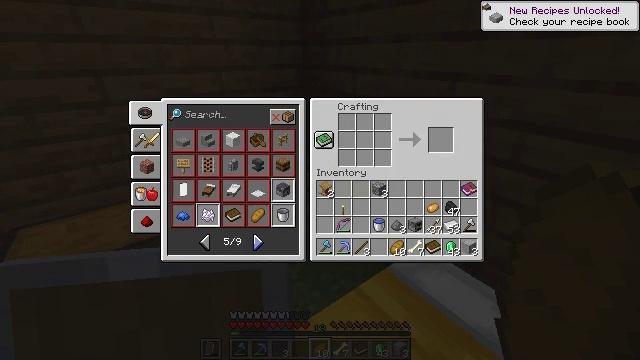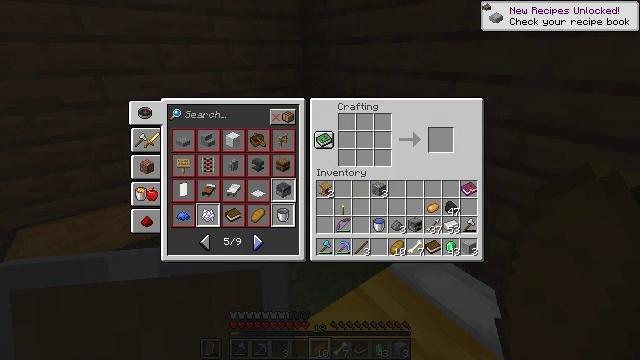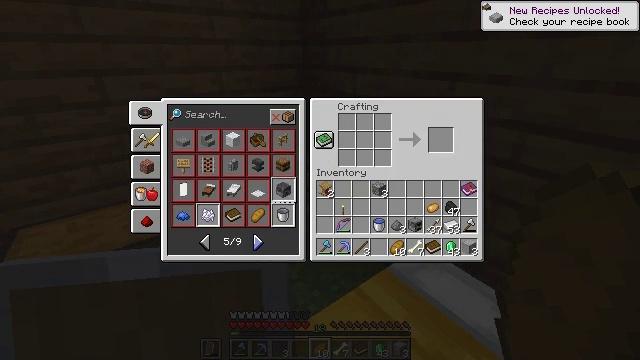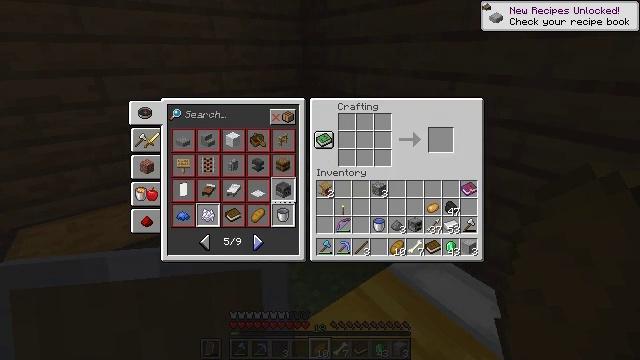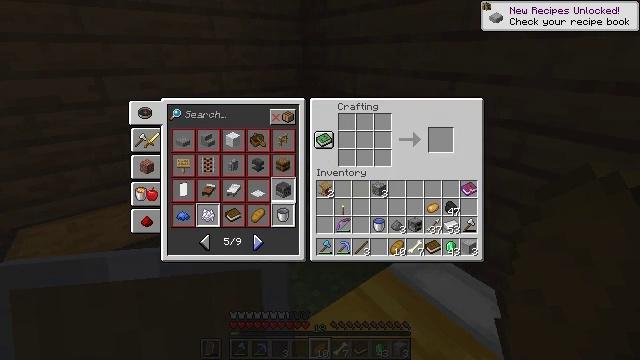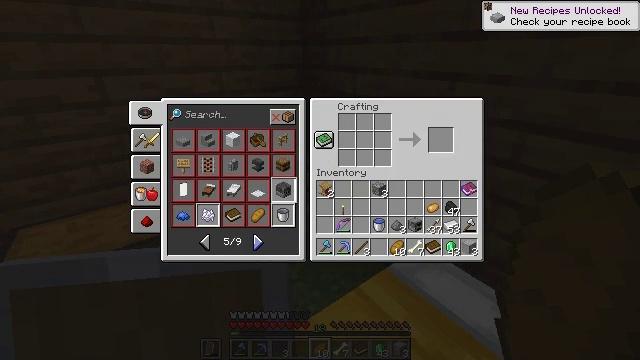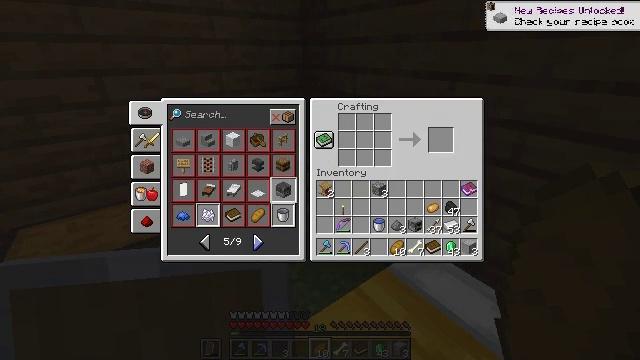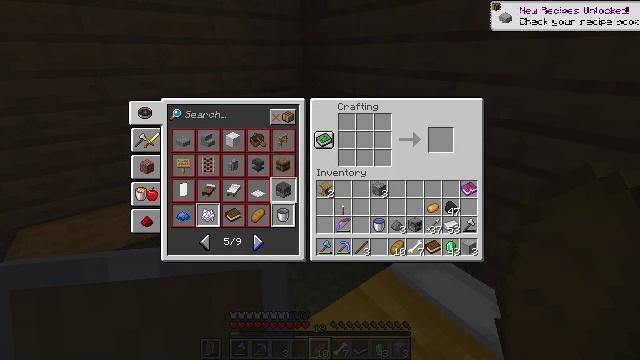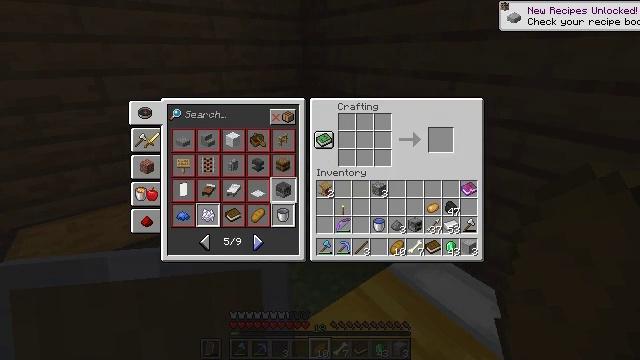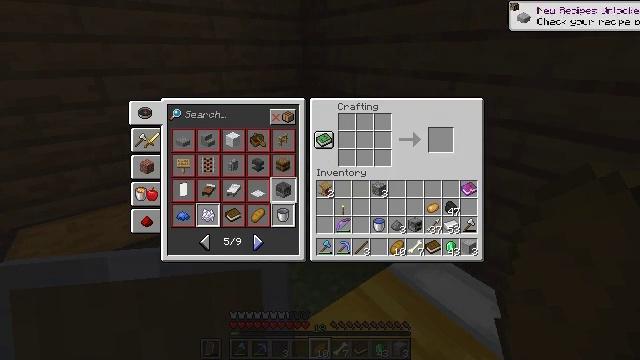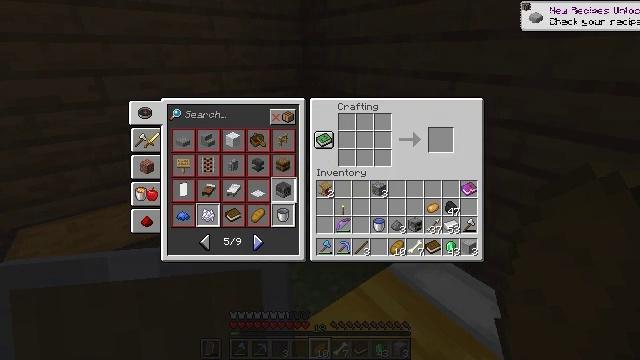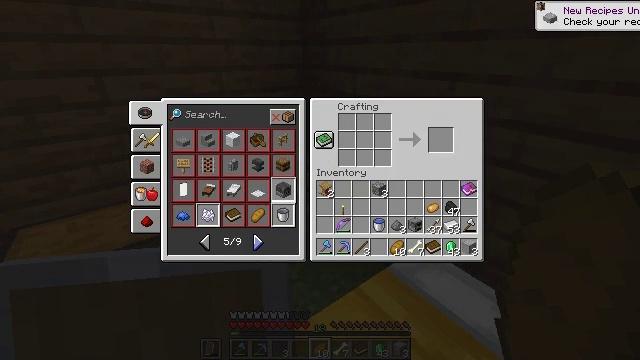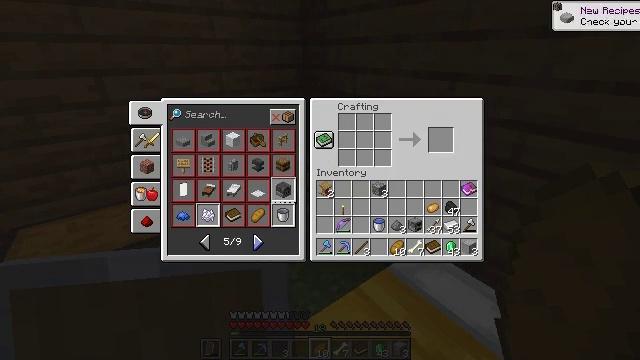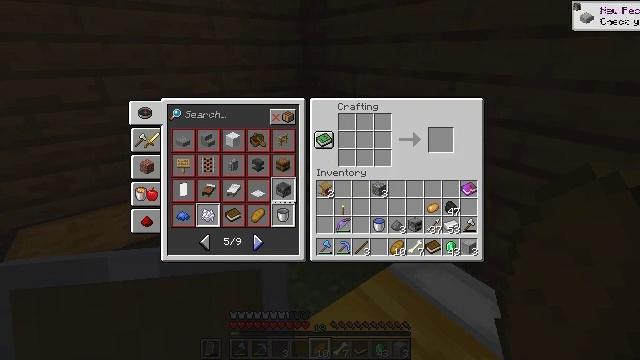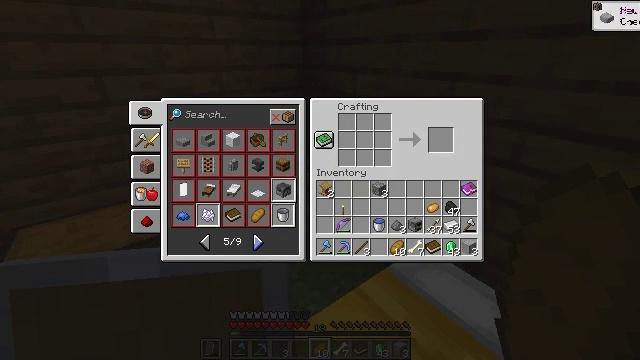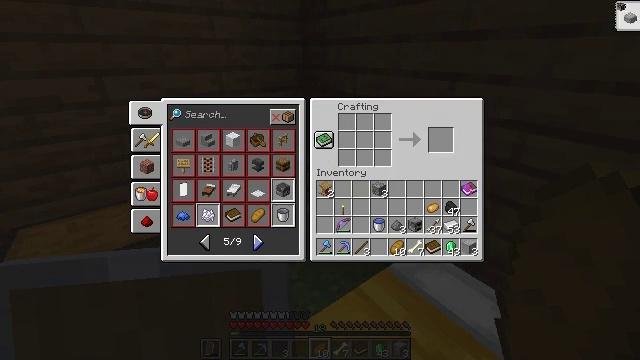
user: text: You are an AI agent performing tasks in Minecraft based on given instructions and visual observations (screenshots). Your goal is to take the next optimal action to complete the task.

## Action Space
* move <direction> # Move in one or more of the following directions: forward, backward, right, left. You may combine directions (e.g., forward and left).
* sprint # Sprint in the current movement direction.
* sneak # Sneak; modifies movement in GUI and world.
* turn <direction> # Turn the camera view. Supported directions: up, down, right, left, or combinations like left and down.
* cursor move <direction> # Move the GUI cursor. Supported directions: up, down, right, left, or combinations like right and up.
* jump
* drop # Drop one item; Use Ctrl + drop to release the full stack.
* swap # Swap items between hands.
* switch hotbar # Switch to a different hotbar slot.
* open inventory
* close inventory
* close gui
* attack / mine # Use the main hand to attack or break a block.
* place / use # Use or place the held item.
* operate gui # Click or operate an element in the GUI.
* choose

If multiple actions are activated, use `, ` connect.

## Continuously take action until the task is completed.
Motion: motion action
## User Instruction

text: Make a blast furnace with a furnace, iron ingots, and smooth stone.
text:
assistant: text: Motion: operate gui
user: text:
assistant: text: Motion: no_op
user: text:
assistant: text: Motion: no_op
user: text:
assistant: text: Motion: no_op
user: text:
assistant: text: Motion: no_op
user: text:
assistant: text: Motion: no_op
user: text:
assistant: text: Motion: no_op
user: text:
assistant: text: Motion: no_op
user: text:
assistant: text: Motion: no_op
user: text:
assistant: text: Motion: no_op
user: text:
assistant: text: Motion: no_op
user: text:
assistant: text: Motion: no_op
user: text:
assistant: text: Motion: no_op
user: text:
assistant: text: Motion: no_op
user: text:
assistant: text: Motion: no_op
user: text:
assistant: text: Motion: no_op
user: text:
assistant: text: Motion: no_op
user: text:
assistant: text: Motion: no_op
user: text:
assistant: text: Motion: operate gui
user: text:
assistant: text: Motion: operate gui
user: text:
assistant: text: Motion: operate gui
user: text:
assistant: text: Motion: no_op
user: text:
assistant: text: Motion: no_op
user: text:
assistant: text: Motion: no_op
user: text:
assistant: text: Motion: no_op
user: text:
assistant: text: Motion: no_op
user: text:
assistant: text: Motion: no_op
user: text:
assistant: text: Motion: no_op
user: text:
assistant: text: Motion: no_op
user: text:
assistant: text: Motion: no_op